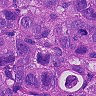
Metastatic tissue present: yes